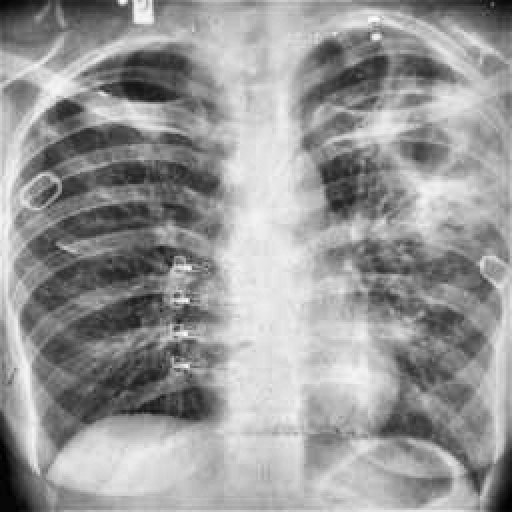
Finding: TUBERCULOSIS